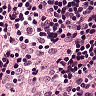
Metastatic tissue present: no